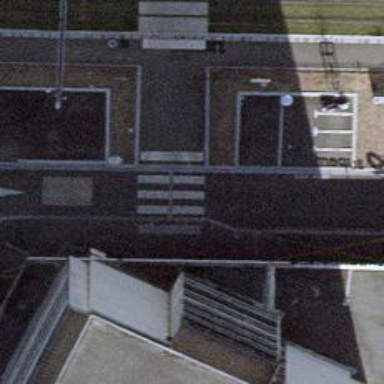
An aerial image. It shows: Uncontrolled zebra crossing on the road.